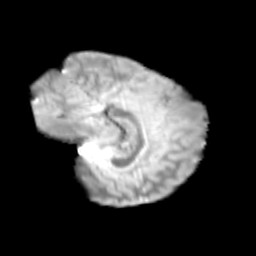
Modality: T2w
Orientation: sagittal
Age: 11
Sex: female
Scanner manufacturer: siemens
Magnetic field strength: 3 T
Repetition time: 3.8 s
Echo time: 0.07 s